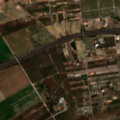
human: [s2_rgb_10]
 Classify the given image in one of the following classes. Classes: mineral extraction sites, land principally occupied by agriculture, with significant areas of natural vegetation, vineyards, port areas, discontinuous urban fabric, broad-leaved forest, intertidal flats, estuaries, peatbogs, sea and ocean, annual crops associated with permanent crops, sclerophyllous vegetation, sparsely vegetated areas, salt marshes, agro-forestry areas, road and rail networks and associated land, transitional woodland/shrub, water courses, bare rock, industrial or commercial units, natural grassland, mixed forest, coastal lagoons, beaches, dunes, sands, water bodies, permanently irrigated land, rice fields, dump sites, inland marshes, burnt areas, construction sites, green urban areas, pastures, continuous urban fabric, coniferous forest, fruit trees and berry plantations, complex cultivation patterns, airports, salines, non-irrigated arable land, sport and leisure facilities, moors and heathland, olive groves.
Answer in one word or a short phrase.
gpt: continuous urban fabric